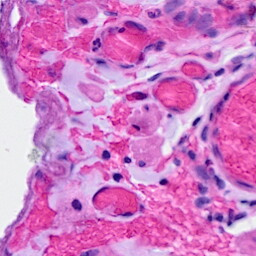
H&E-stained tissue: Ovarian